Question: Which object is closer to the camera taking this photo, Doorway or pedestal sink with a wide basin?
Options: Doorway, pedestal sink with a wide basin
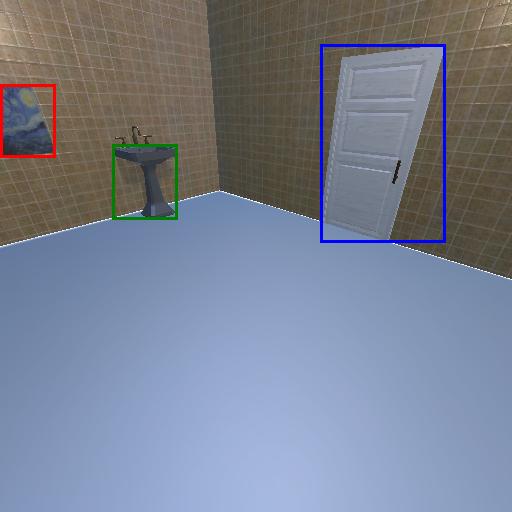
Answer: Doorway